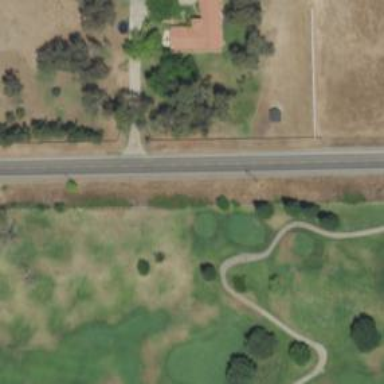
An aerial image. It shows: Golf tee.